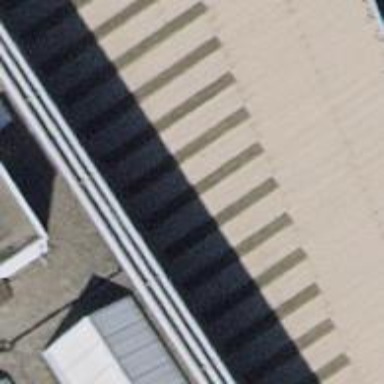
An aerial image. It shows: Flat silver roof on building with blue exterior.